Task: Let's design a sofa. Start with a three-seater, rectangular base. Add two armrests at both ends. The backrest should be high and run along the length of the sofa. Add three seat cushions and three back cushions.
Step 99:
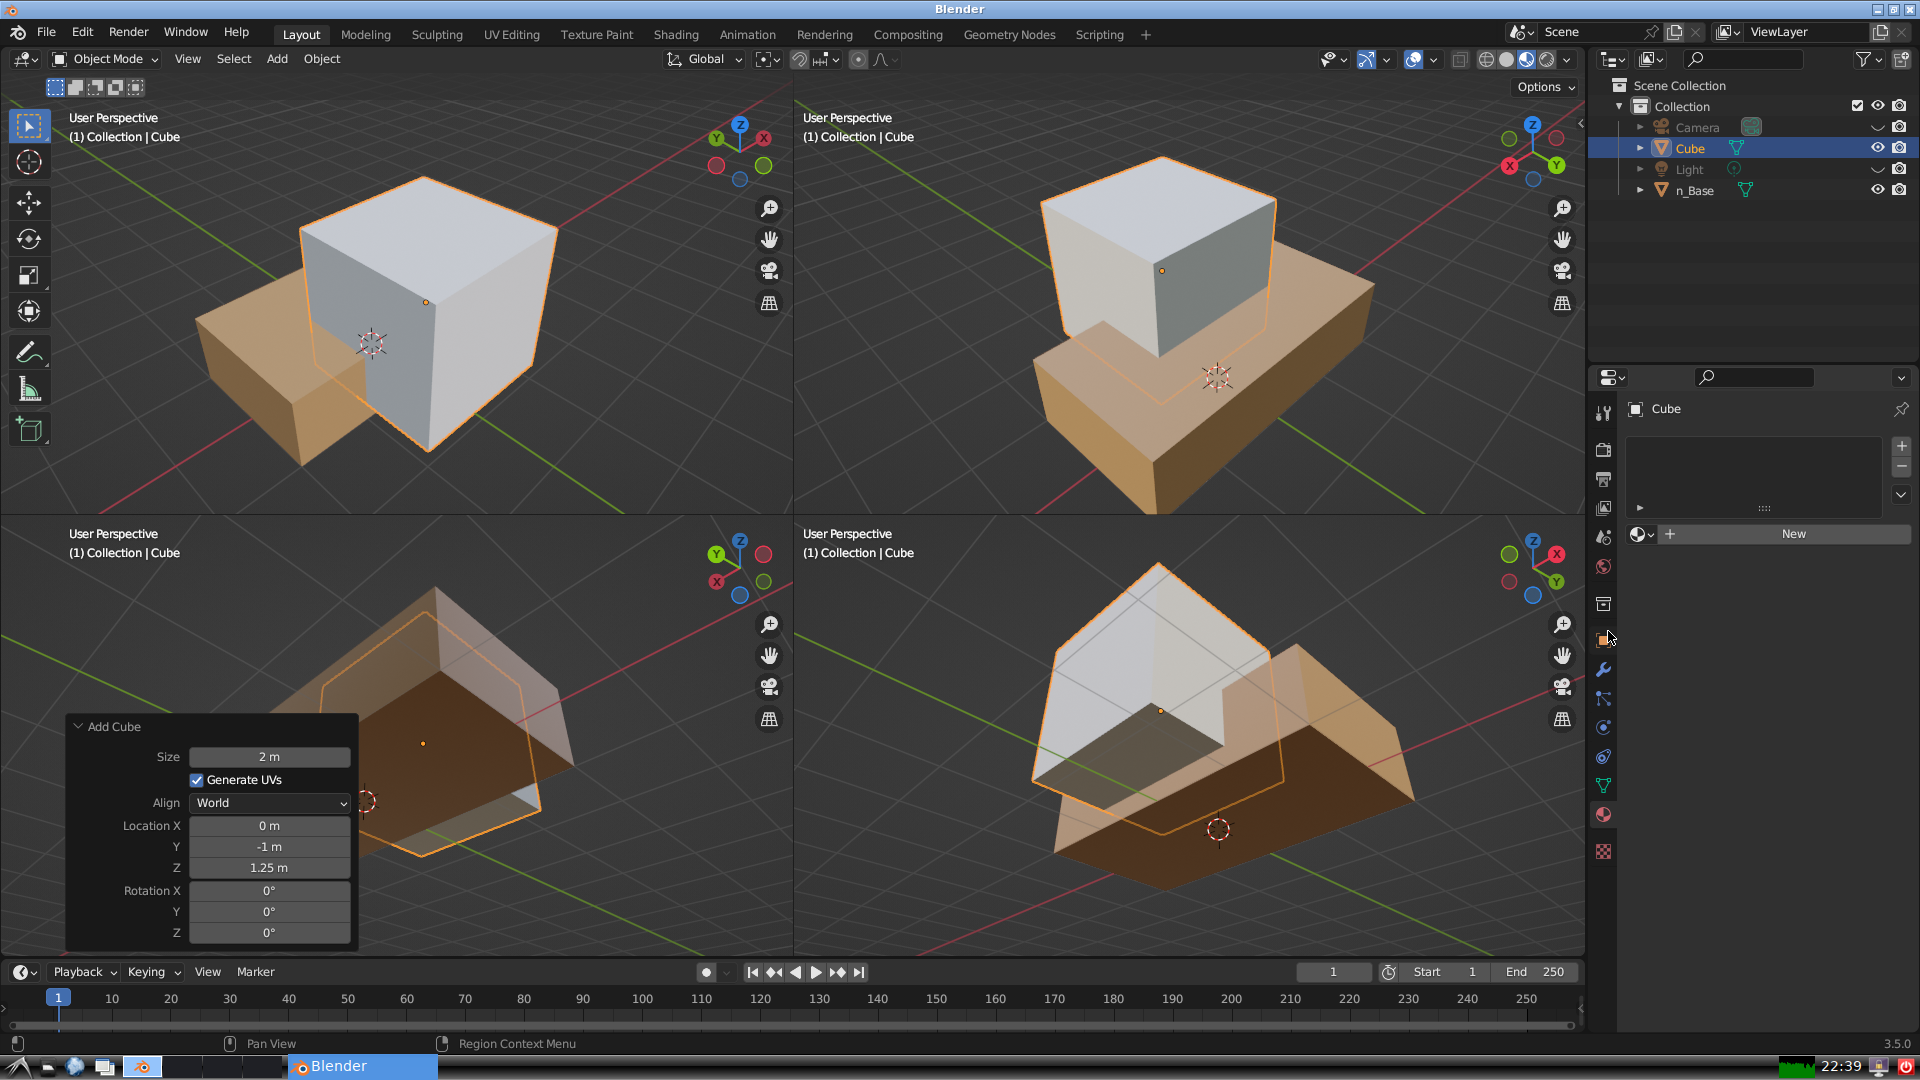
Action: click: no